Field crop: tomato
Growth stage: 1
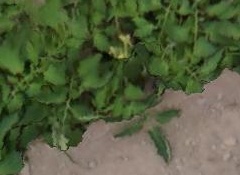
Species: tomato